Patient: sex M, age 42
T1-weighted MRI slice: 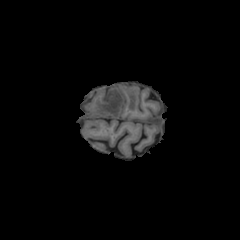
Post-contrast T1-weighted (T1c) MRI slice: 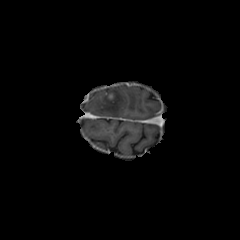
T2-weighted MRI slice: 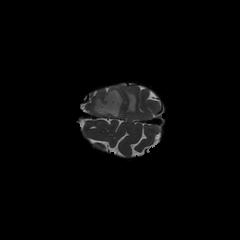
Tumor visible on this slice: yes
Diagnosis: Glioblastoma, IDH-wildtype
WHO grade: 4